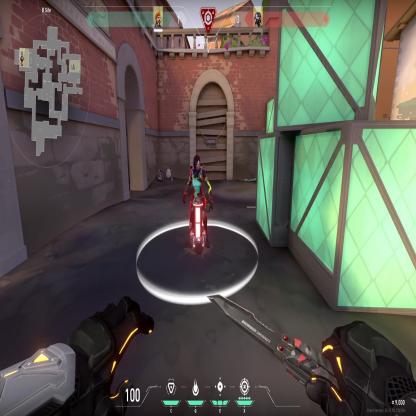
Label: planted spike ; enemy